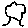
Label: tree